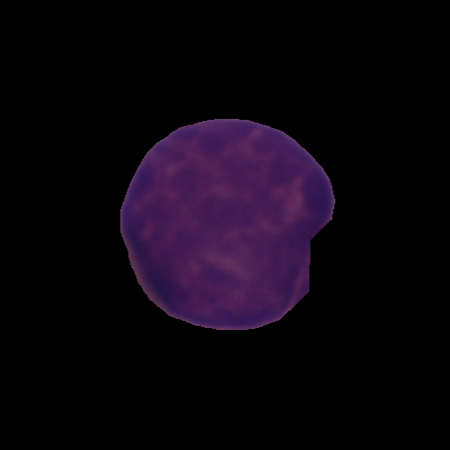
Label: cancer